Chest X-ray:
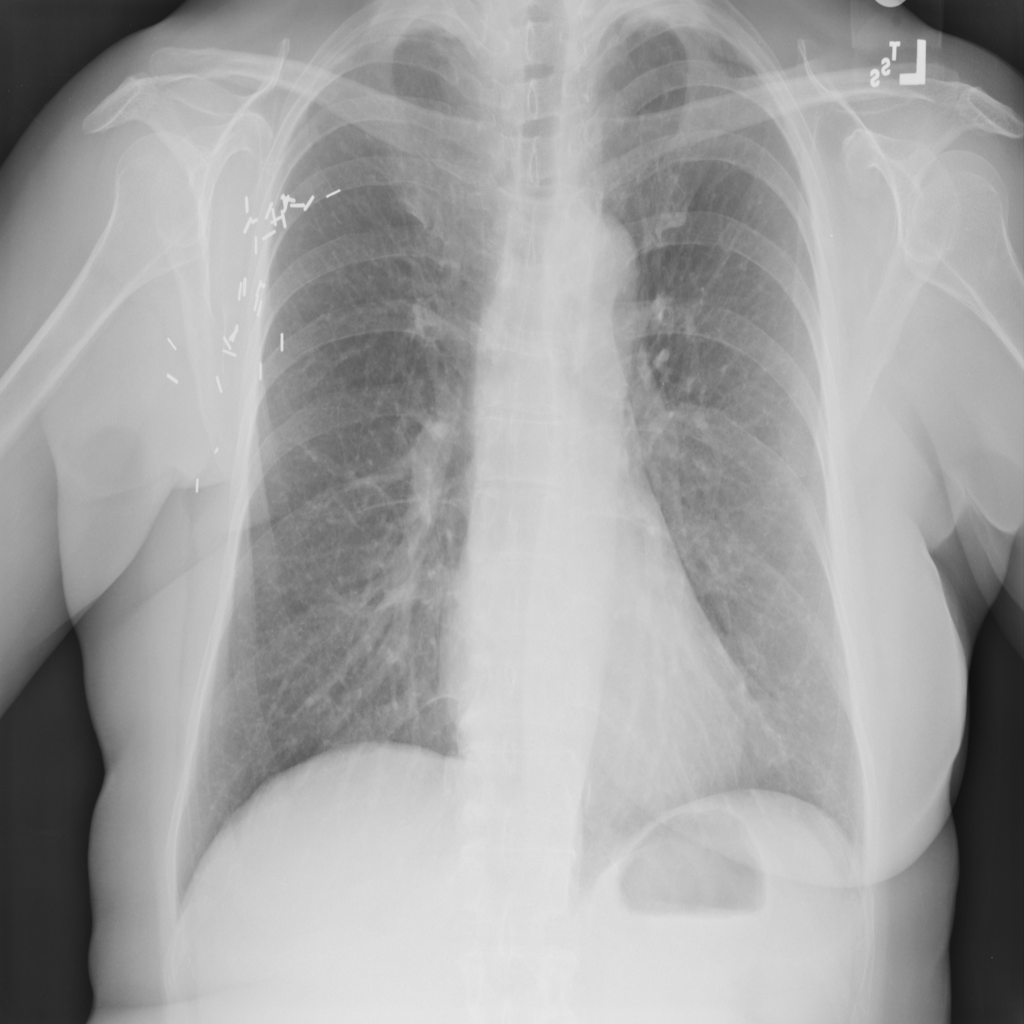
No abnormal finding: yes